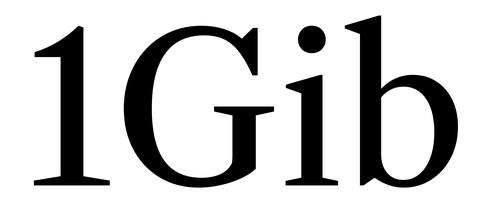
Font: LibreCaslonText_Regular